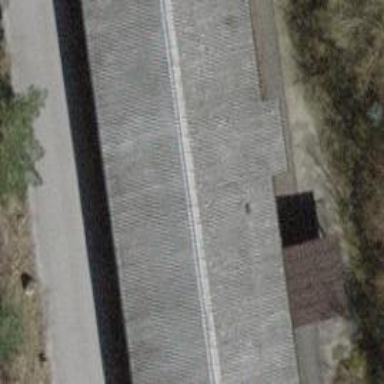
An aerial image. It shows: Kindergarten building.